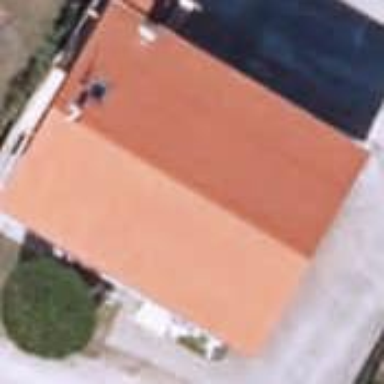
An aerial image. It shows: Simple house.